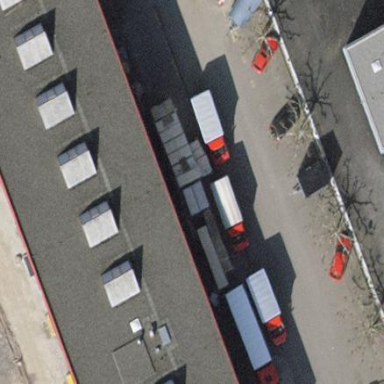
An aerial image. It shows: Industrial building.